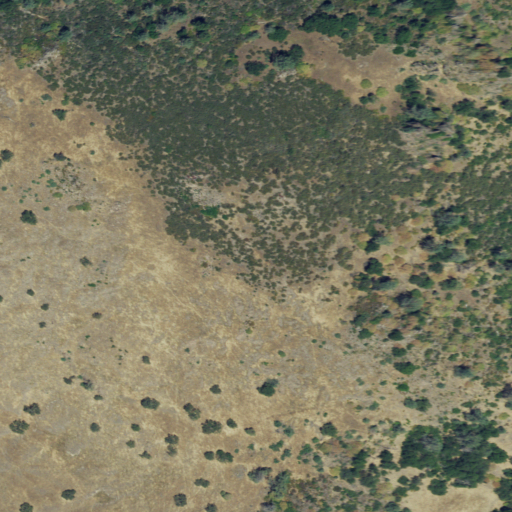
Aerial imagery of mountain in California named Golden Gate Hill containing grassland, shrub, evergreen forest, and deciduous forest